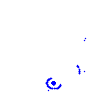
Particle: pion